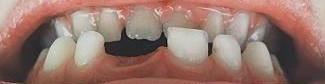
Condition: hypodontia